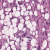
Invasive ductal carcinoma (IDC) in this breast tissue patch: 1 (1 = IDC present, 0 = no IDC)